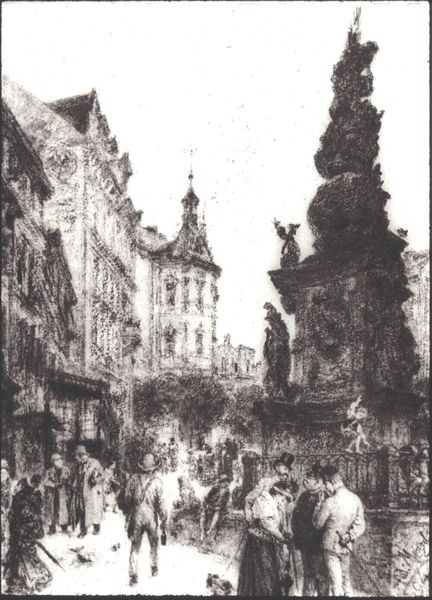
Titel: Der Graben in Wien
Künstler: Adolph Menzel
Standort: Hamburg
Institution: Kunsthalle
Schlagwörter: baum, dunkel, feder, gemälde, gruppe, himmel, mann, schatten, weiß, bäume, frauen, menschen, sitzen, stadt, fenster, frau, grau, hell, hut, hüte, kleid, licht, männer, reden, rücken, schwarz, skizze, strasse, szene, säule, zeichnung, gebäude, hund, hunde, schirm, weg, zaun, gespräch, herren, leute, rock, zylinder, anzug, jacke, architektur, barock, bluse, sockel, spitze, stehen, stein, schauen, öl, häuser, brüstung, büsche, gehen, gitter, kirche, mantel, kind, pflanzen, brunnen, kinder, stock, szenerie, turm, engel, skulptur, statue, deutschland, balkon, papier, ansicht, fassade, fassaden, gasse, passanten, gehstock, röcke, studie, leine, laufen, dächer, giebel, grafik, graphik, fußgänger, läden, markt, platz, arbeiter, figuren, herrschaften, sprechen, stuck, geländer, menzel, bauer, zinnen, unscharf, foto, katze, erker, bayern, münchen, linie, kohle, denkmal, zypresse, druck, lithographie, druckgrafik, radierung, stich, polizist, schwarzweiß, bürger, bürgertum, entwurf, flanieren, rom, skulpturen, efeu, statuen, stadtlandschaft, etagen, spaziergänger, wien, hosenträger, latzhose, maria, umzäunung, stockwerke, träger, nürnberg, monument, zinne, skultpuren, türm, gassi gehen, stadtleben, brunnenskulptur, einkaufsstraße, rege, pestsäule, schirm+frau, figur+sockel